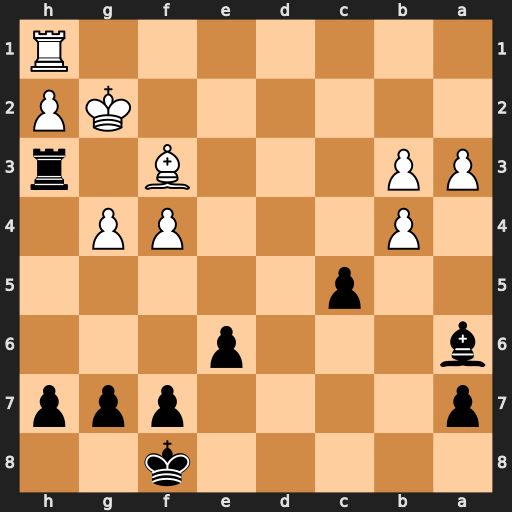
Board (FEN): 5k2/p4ppp/b3p3/2p5/1P3PP1/PP3B1r/6KP/7R
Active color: b
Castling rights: -
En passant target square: -
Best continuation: Rxf3 Kxf3 Bb7+ Ke3 Bxh1